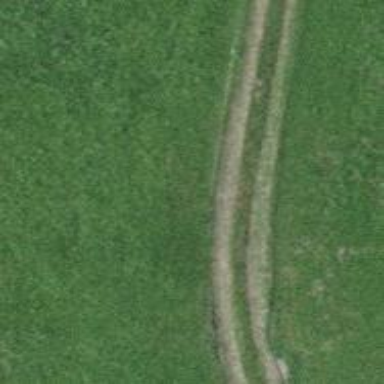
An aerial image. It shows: Track with grade 5 tracktype.